Question: How come when I load my app via a mobile device the 'h1' is cut off - I am using the Twitter BS:
'''
<!DOCTYPE html>
<html>
<head>
<meta http-equiv="Content-Type" content="text/html; charset=UTF-8" />
<meta name="viewport" content="user-scalable=no, initial-scale=1, maximum-scale=1, minimum-scale=1, width=device-width, height=device-height, target-densitydpi=device-dpi" />
<link rel="stylesheet" type="text/css" href="css/bootstrap-responsive.min.css" />
<link rel="stylesheet" type="text/css" href="css/bootstrap.css" />
<link rel="stylesheet" type="text/css" href="css/custom.css" />
<title>Birthday App</title>
<script src=" https://ajax.googleapis.com/ajax/libs/angularjs/1.0.1/angular.min.js"></script>
<script src="cordova-2.5.0.js"></script>
<script src="js/index.js"></script>
<script src="js/app.js"></script>
<script src="js/bootstrap.js"></script>
<script>
app.initialize();
</script>
</head>
<body ng-app="birthdayToDo" ng-controller="main">
<div id="wrap">
<!-- Begin page content -->
<div class="container">
<div class="page-header">
<h1>Birthday Reminders</h1>
</div>
<ul class="unstyled" ng-repeat="bday in bdays">
<li>
<span ng-hide="editing" ng-click="editing = true">{{bday.name}} | {{bday.date}}</span>
<form ng-show="editing" ng-submit="editing = false">
<label>Name:</label>
<input type="text" ng-model="bday.name" placeholder="Name" ng-required/>
<label>Date:</label>
<input type="date" ng-model="bday.date" placeholder="Date" ng-required/>
<br/>
<button class="btn" type="submit">Save</button>
<button class="btn" type="button" ng-click="remove($index)">Delete</button>
</form>
</li>
</ul>
<form ng-show="visible" ng-submit="newBirthday()">
<label>Name:</label>
<input type="text" ng-model="bdayname" placeholder="Name" ng-required/>
<label>Date:</label>
<input type="date" ng-model="bdaydate" placeholder="Date" ng-required/>
<br/>
<button class="btn" type="submit">Save</button>
</form>
</div>
<div id="push"></div>
</div>
<div id="footer">
<div class="container">
<a class="btn" ng-click="visible = true"><i class="icon-plus"></i>Add</a>
</div>
</div>
</body>
</html>
'''

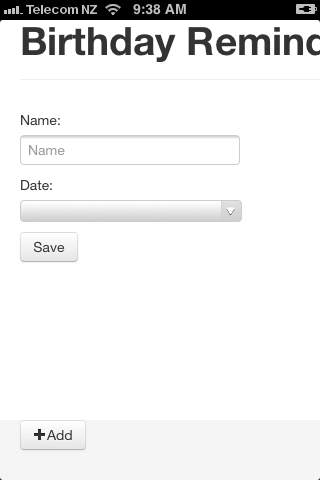
Answer: The responsive stylesheet needs to override some styles in bootstrap.css. Including the bootstrap-responsive css after bootstrap.css should fix your issue.